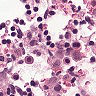
Metastatic tissue present: no